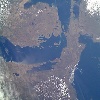
Label: land